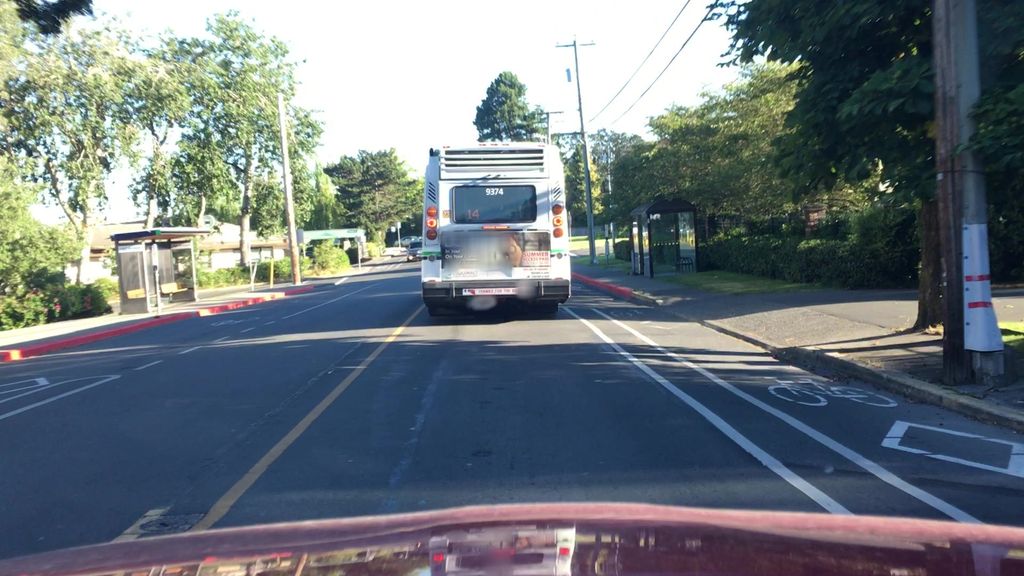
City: victoria